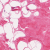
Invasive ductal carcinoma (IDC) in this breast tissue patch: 0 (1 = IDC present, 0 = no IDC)